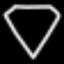
Label: diamond